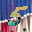
Label: 5